Question: I'm trying to create a PDF document with more than 2 pages in portrait and others in landscape, I found that both page and text rotates to landscape I need to prevent page content rotation. am using following code
'''
Document document = new Document(PageSize.A4, 36, 36, 36, 72);
PdfWriter writer = PdfWriter.getInstance(document, new
FileOutputStream(outPutDirectory + indexID + ".pdf"));
writer.setPageEvent(new Orientation(orientation));
document.open();
XMLWorkerHelper.getInstance().parseXHtml(writer,document, new ByteArrayInputStream(parserXHtml(page.getPageContent()).getBytes()))
document.close();
'''
my expected result should be like this

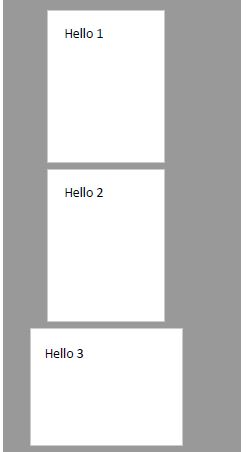
Answer: Instead of using a page event, you have to change the page size.
For instance:
'''
Document document = new Document(PageSize.A4);
PdfWriter writer = PdfWriter.getInstance(document, new
FileOutputStream(outPutDirectory + indexID + ".pdf"));
document.open();
// Add some content in portrait
document.setPageSize(PageSize.A4.rotate());
document.newPage();
// Add some content in landscape
document.close();
'''
Be aware of the fact that the page size only changes on the next page. The order of 'setPageSize()' and 'newPage()' is important.